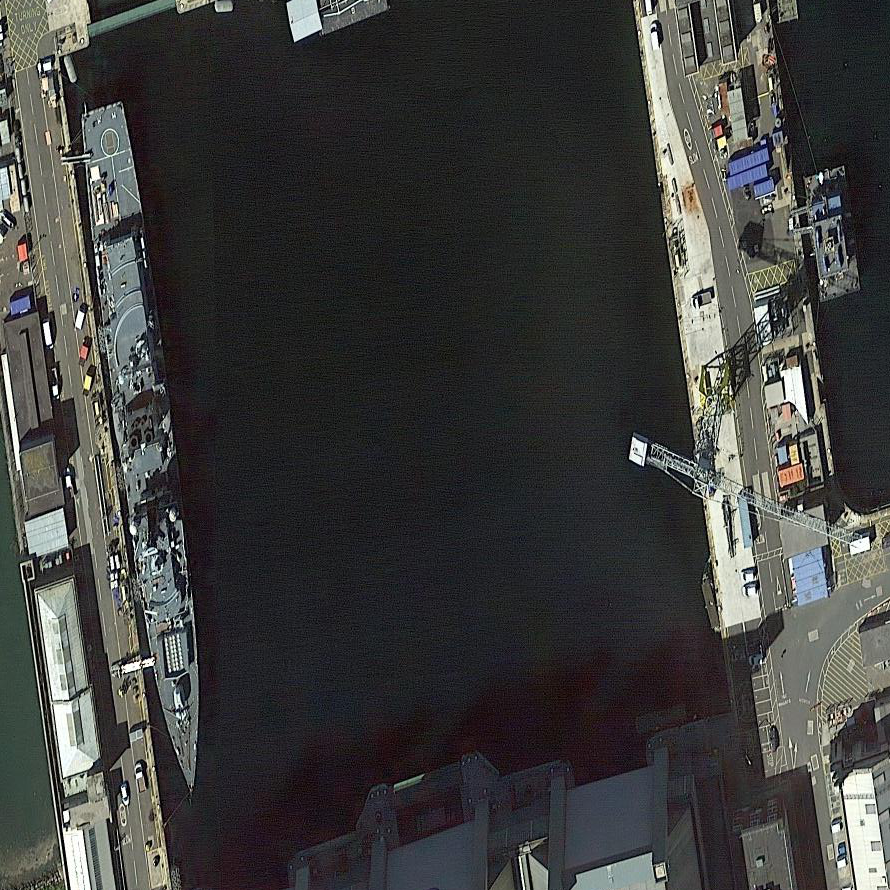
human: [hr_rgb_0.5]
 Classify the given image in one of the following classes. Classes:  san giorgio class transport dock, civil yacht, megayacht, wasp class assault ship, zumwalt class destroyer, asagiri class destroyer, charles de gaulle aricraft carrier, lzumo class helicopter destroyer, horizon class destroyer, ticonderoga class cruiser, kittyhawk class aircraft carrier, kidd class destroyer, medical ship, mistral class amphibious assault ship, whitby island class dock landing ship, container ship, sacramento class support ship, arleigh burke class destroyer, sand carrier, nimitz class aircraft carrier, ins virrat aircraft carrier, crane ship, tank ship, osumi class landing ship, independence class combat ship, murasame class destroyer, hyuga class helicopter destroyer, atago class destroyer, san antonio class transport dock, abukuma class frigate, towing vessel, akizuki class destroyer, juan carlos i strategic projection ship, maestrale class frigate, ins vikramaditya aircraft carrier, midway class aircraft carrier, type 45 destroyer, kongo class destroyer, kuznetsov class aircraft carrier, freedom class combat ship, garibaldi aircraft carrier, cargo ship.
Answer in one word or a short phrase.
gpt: Type 45 destroyer